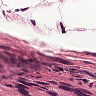
Metastatic tissue present: yes